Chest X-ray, PA view. Patient: 62 years old, sex M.
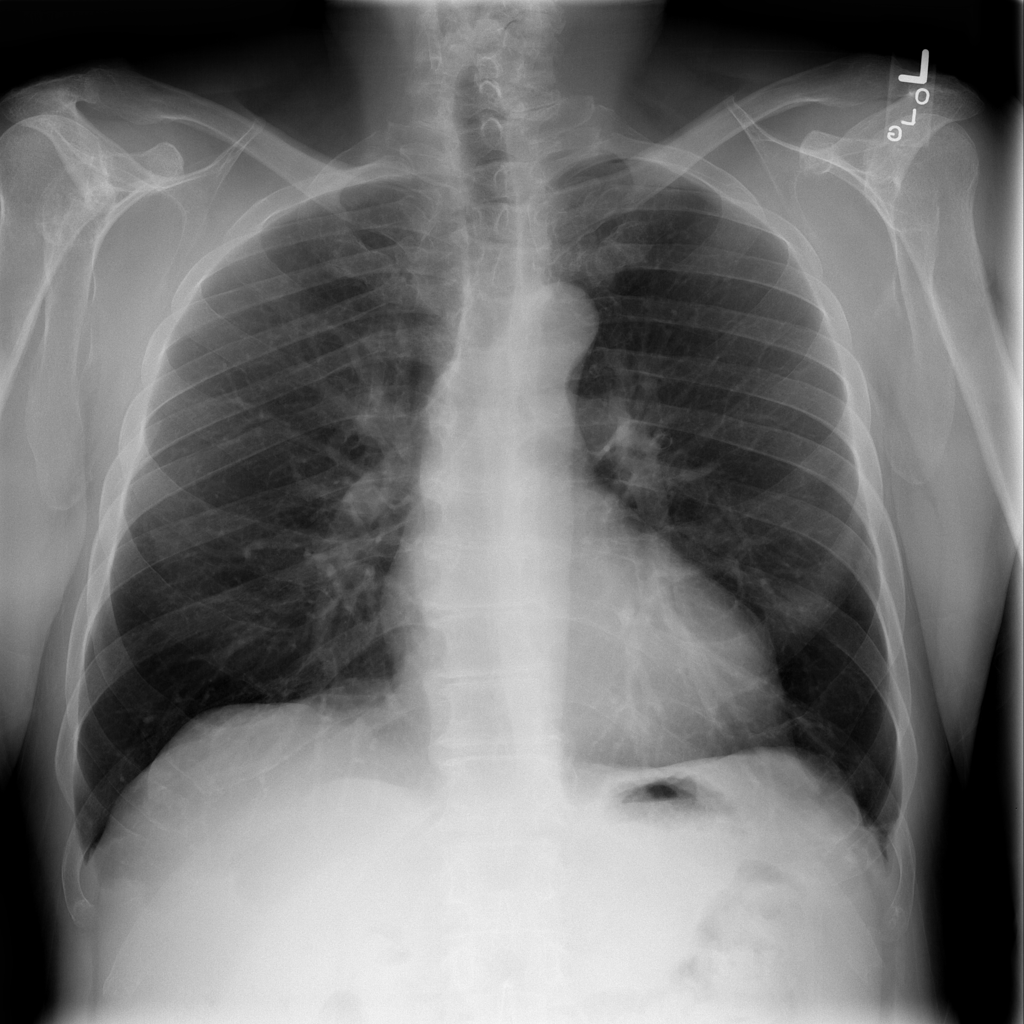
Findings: No Finding